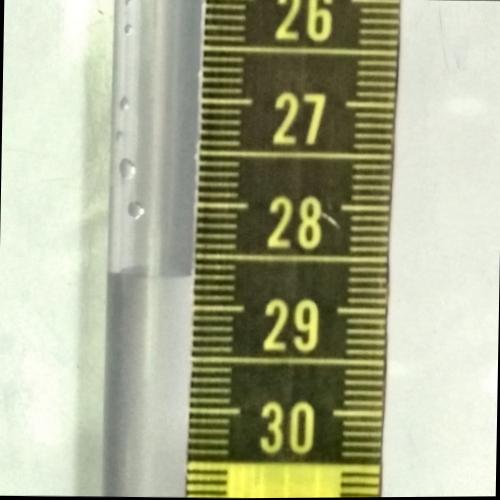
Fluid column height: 28.7 cm